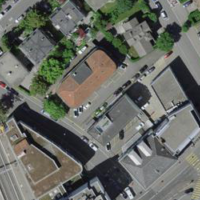
EUNIS habitat code: 54
Species observed at this site:
Carpinus betulus